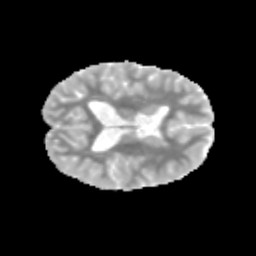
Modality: MD
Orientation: axial
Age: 10
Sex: male
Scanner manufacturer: siemens
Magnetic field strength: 3 T
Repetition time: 3.8 s
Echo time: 0.07 s